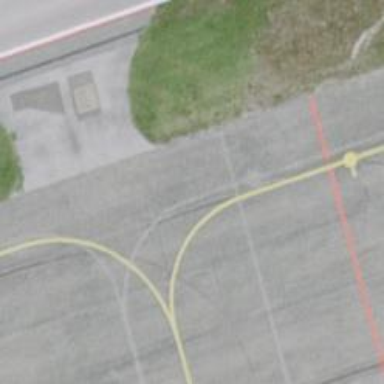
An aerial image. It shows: Image of taxiway at airport.